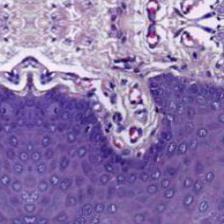
Diagnosis: Normal